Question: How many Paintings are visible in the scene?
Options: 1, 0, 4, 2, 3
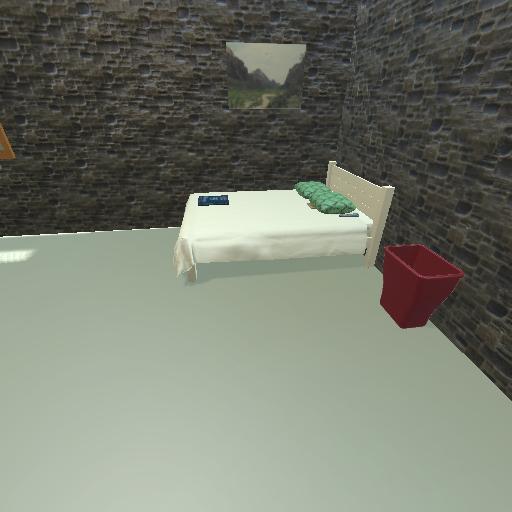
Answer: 1